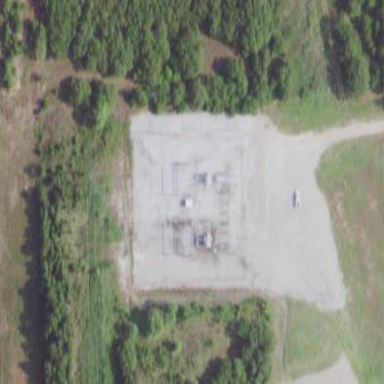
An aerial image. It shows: Power substation.